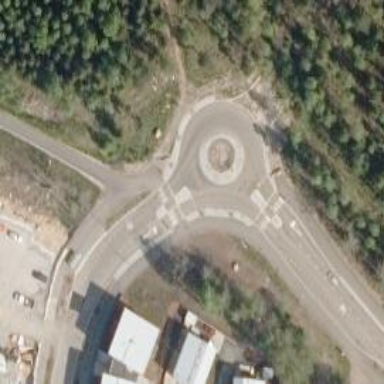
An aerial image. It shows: Tertiary road that leads to roundabout.